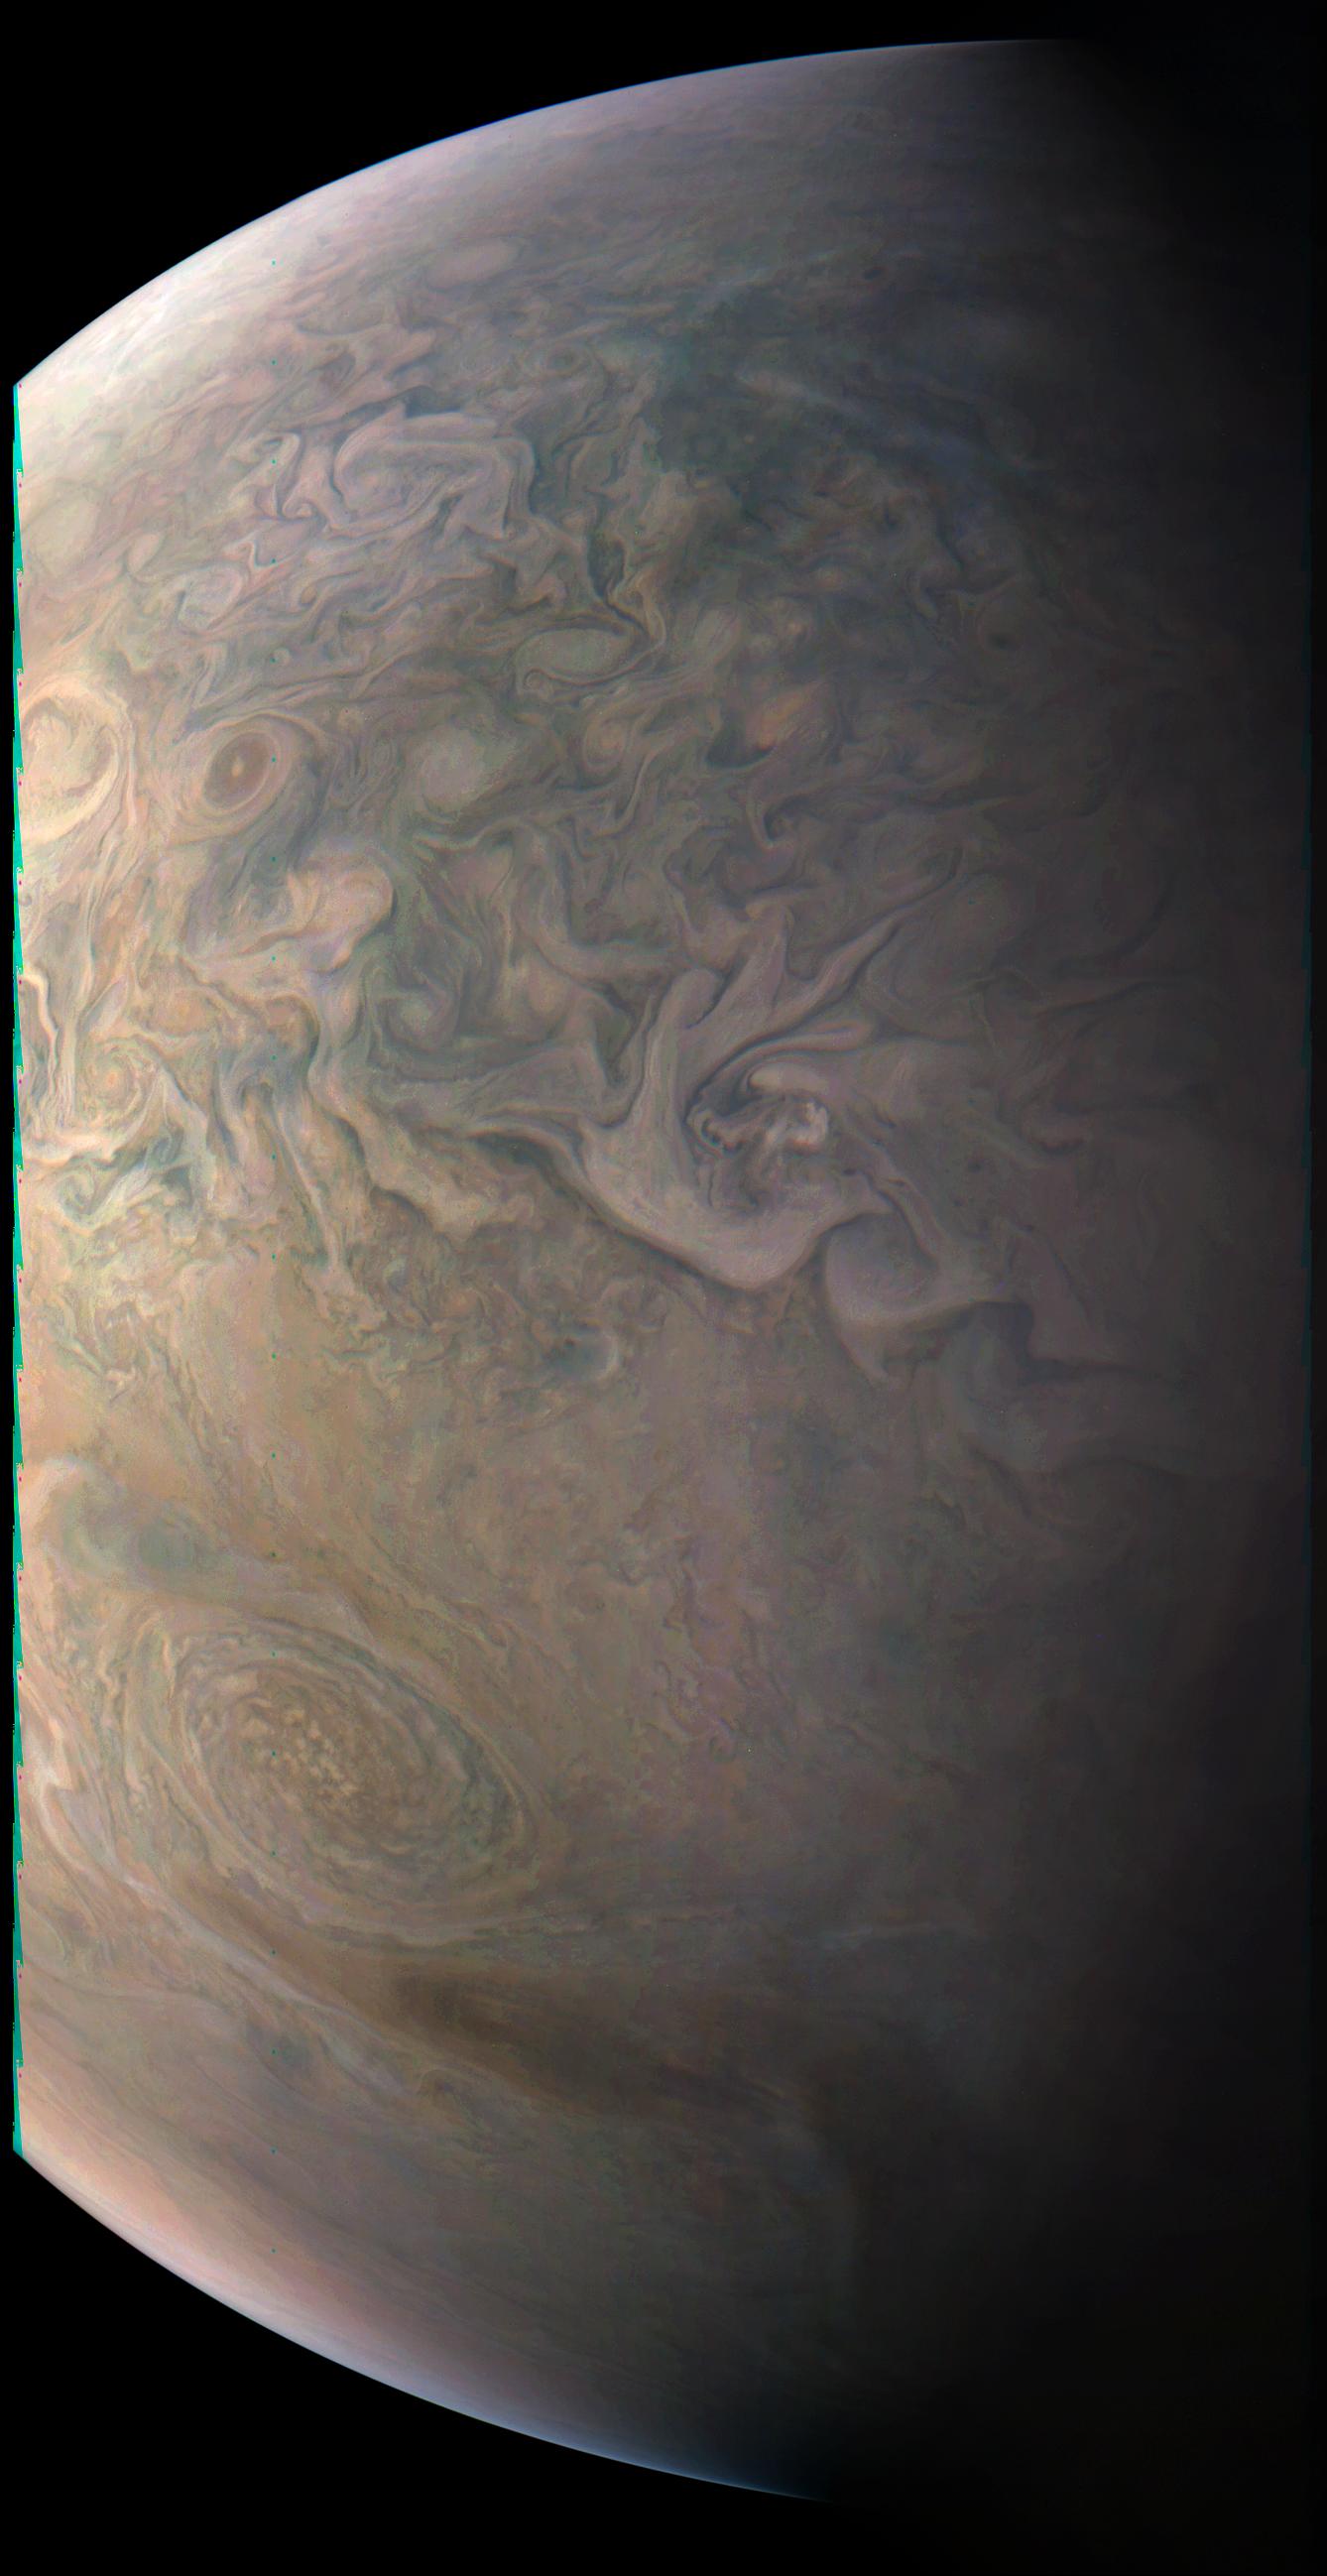
Juno Close Look at the Little Red Spot Jupiter, Juno